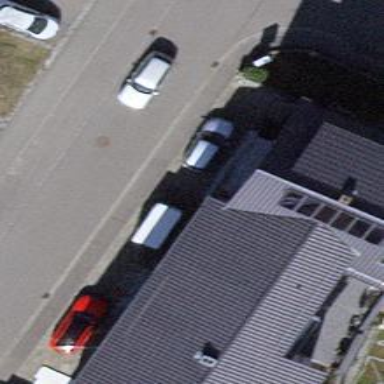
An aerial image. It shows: Driving school.